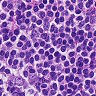
Metastatic tissue present: no